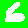
Digit: 6